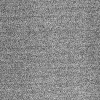
Atmospheric dust classification: dusty